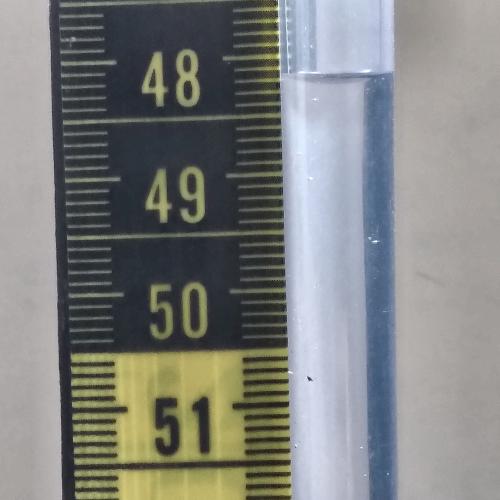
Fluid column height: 48.1 cm